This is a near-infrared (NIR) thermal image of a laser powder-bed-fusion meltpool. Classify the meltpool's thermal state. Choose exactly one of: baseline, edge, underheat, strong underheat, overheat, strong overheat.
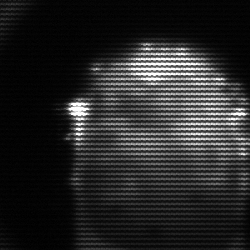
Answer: baseline